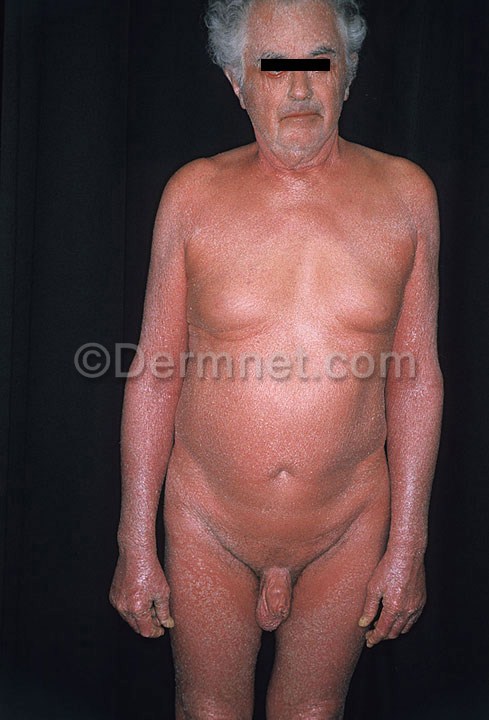
Disease: Psoriasis pictures Lichen Planus and related diseases